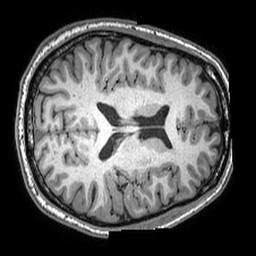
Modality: T1w
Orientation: axial
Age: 47
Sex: male
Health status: healthy
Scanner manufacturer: philips
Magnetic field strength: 3 T
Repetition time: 0.006998 s
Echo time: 0.003162 s